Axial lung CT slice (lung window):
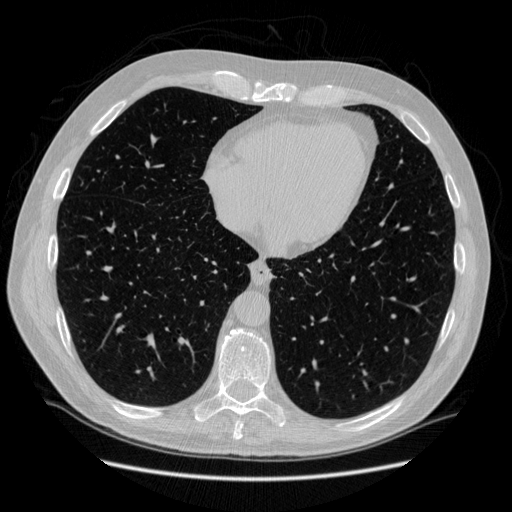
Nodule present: no